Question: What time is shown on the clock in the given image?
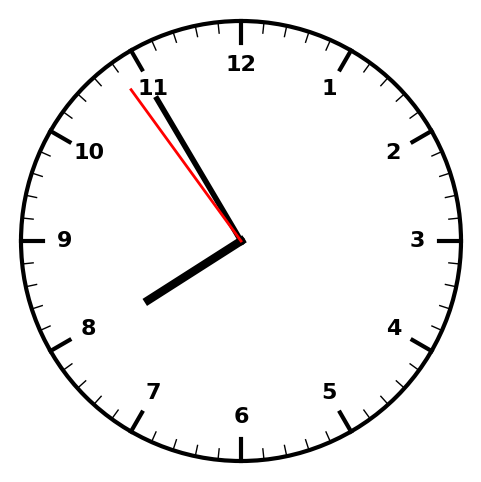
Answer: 07:54:54